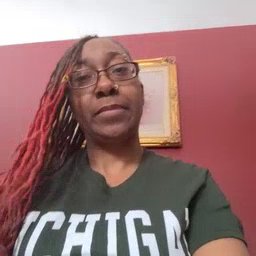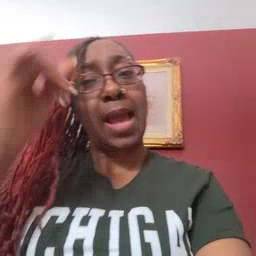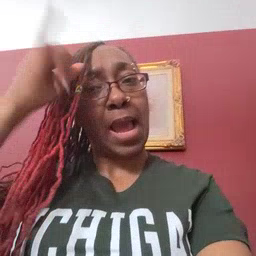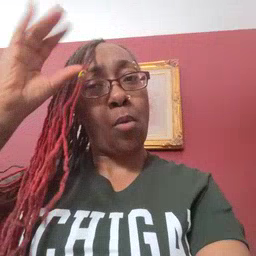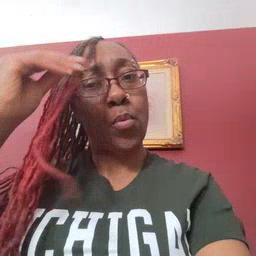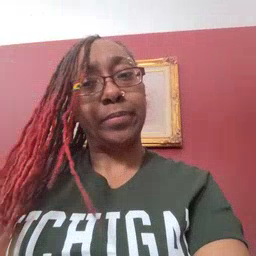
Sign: cowboy